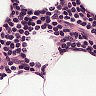
Metastatic tissue present: no